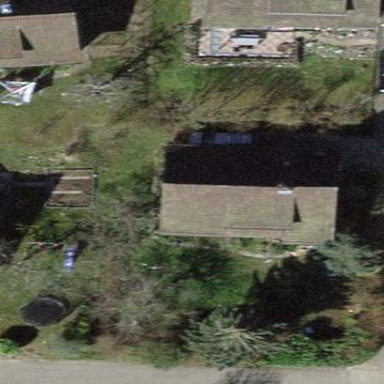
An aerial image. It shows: Simple house.